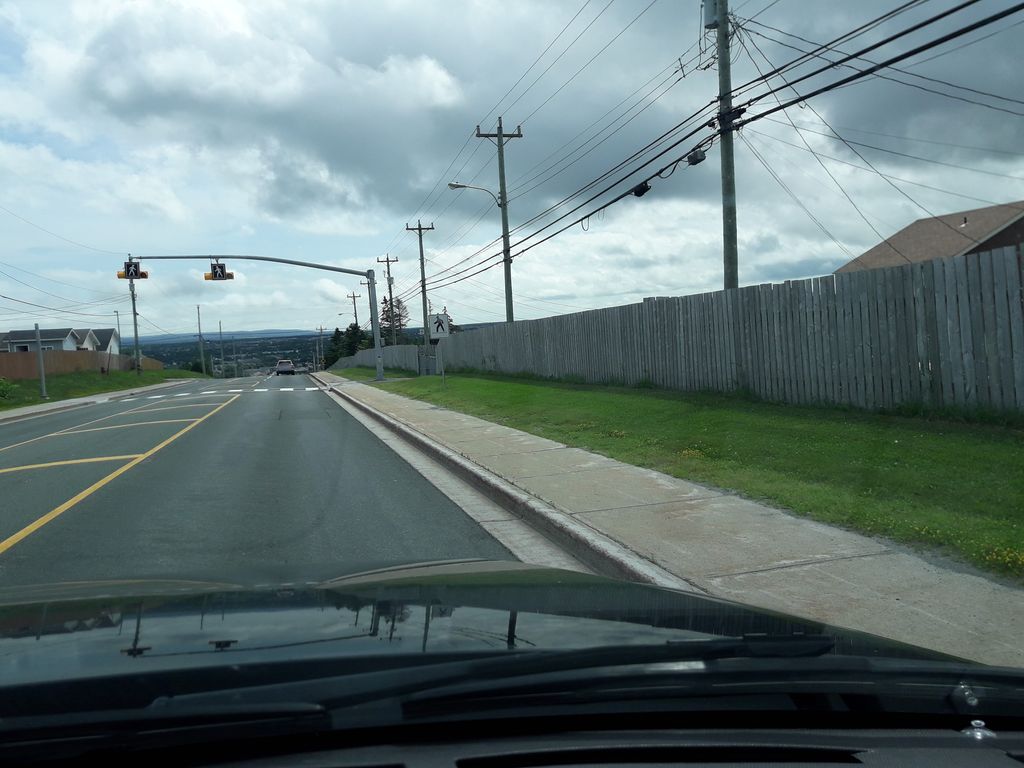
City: st_johns